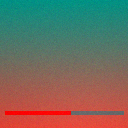
Screen state: on